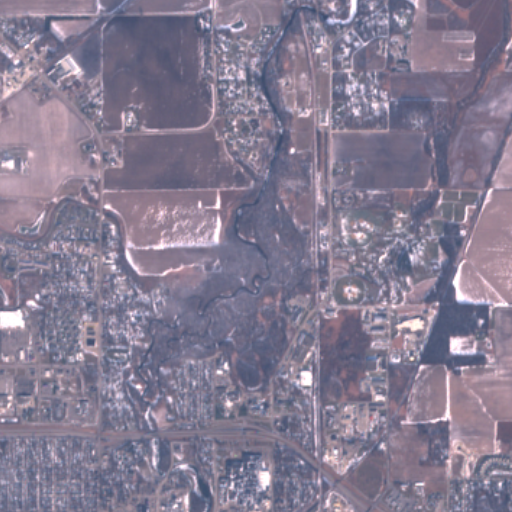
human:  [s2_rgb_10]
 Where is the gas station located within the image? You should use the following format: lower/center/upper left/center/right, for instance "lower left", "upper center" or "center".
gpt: The gas station is located in the lower right of the image.
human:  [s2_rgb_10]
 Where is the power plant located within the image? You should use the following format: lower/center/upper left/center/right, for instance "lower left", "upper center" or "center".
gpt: The power plant is located in the upper center of the image.
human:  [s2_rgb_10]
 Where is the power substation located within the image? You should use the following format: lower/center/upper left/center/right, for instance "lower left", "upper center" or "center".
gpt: The power substation is located in the upper center of the image.
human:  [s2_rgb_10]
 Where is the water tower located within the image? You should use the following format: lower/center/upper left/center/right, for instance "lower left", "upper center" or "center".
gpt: The water tower is located in the center left of the image.
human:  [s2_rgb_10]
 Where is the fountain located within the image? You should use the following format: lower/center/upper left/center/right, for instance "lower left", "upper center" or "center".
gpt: The fountain is located in the lower center of the image.
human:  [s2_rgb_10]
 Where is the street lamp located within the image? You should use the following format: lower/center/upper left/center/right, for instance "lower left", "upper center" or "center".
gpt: The street lamp is located in the lower of the image.
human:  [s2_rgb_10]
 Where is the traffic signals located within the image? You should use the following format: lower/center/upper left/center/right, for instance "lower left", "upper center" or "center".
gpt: The traffic signals is located in the lower left of the image.
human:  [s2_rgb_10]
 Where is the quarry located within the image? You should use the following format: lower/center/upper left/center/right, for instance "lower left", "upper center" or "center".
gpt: There is no quarry in the image.